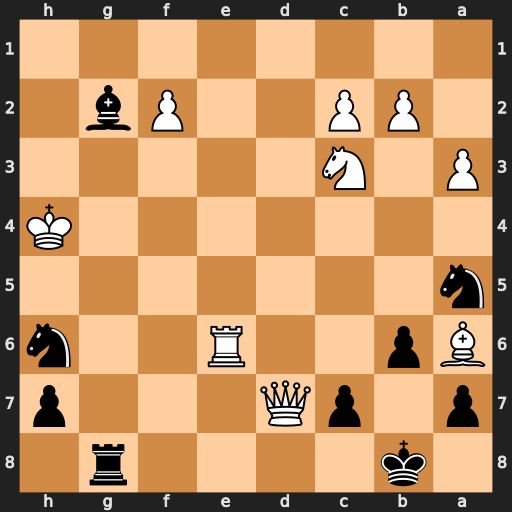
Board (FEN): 1k4r1/p1pQ3p/Bp2R2n/n7/7K/P1N5/1PP2Pb1/8
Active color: b
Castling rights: -
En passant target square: -
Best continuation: Nf5+ Kh5 Bf3#